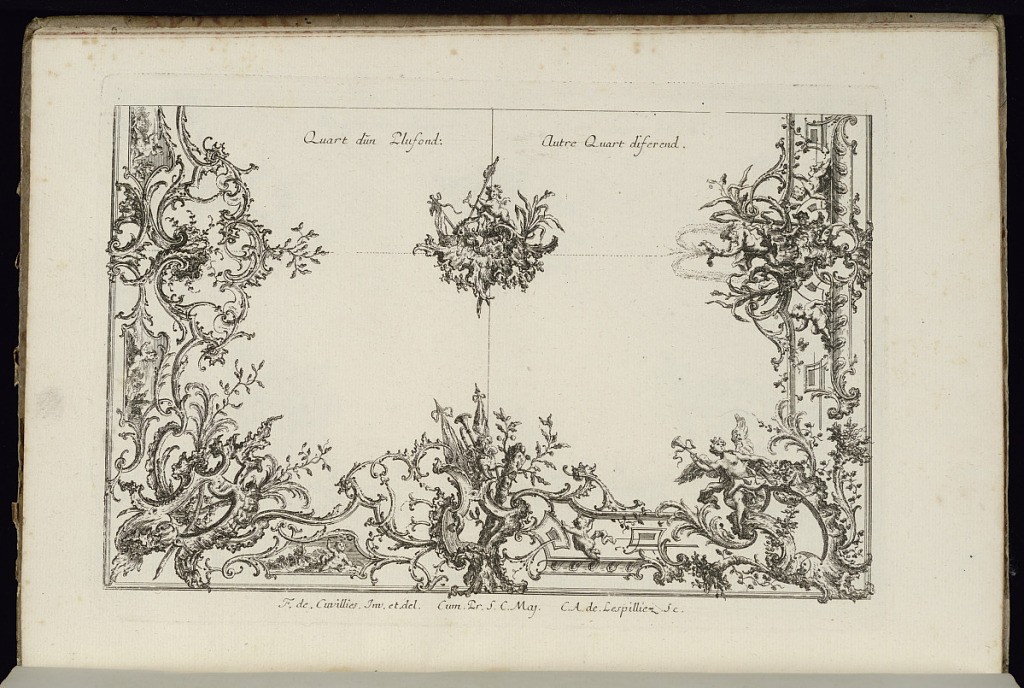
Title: Two Quarters of a Ceiling
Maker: François de Cuvilliés the Elder, Belgian, 1695 - 1768
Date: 1740–68
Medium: Etching and engraving on paper
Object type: Bound print
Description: Design for two quarters of a rocaille ceiling with alternate suggestions divided by a central rosette.